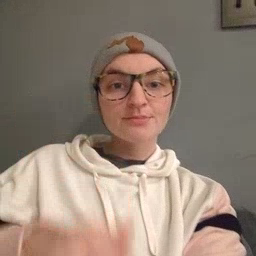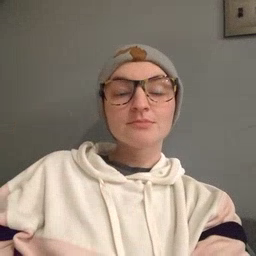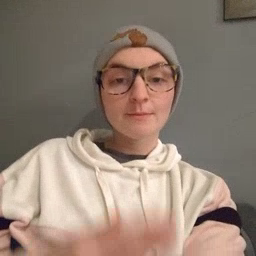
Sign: horse